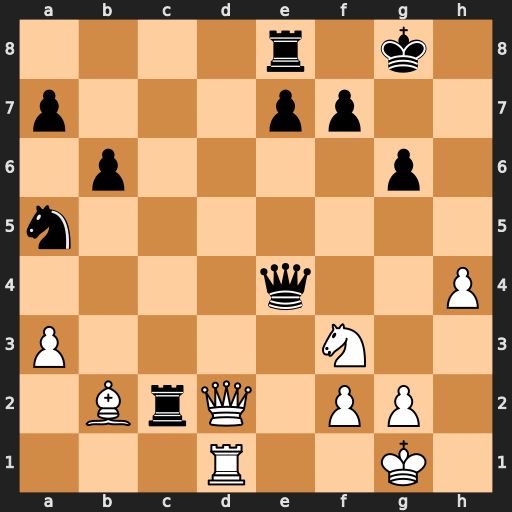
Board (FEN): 4r1k1/p3pp2/1p4p1/n7/4q2P/P4N2/1BrQ1PP1/3R2K1
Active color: w
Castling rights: -
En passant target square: -
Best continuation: Qh6 e5 Bxe5 Qxe5 Nxe5